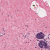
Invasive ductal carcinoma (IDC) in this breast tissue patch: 0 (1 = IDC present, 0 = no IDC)